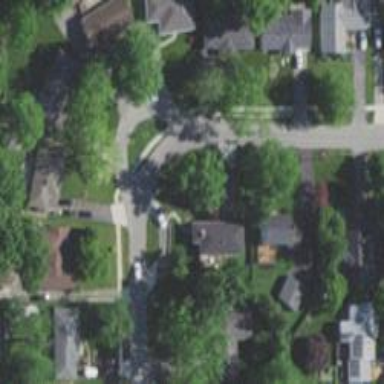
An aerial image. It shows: Residential road with separate asphalt sidewalk.